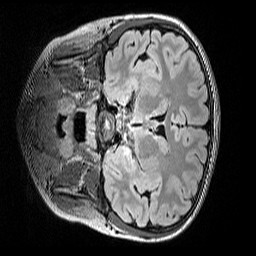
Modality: FLAIR
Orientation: coronal
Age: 11
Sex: female
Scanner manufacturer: siemens
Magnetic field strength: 3 T
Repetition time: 5 s
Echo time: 0.388 s